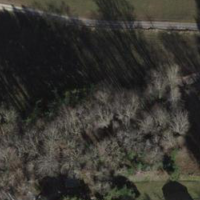
EUNIS habitat code: 44
Species observed at this site:
Certhia brachydactyla
Corvus corone
Cyanistes caeruleus
Sturnus vulgaris
Sylvia borin
Troglodytes troglodytes
Dendrocopos major
Fringilla coelebs
Passer domesticus
Buteo buteo
Turdus merula
Muscicapa striata
Columba palumbus
Phylloscopus collybita
Parus major
Hirundo rustica
Milvus migrans
Milvus milvus
Pica pica
Certhia familiaris
Sitta europaea
Garrulus glandarius
Phoenicurus ochruros